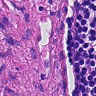
Metastatic tissue present: yes